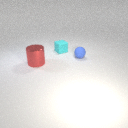
large red metal cylinder to the left of small cyan rubber cube